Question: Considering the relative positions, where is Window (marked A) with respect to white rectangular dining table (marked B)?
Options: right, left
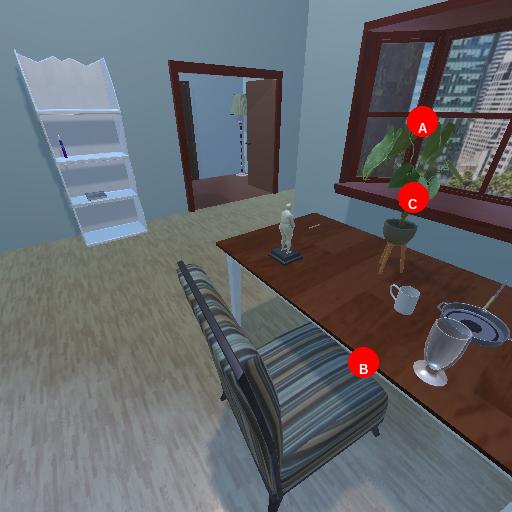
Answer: right